A scalogram of one vibration snapshot from a rotating bearing is shown, computed with a continuous wavelet transform. Diagnose the bearing from this image, choosing from: normal, inner_race, outer_race, ball.
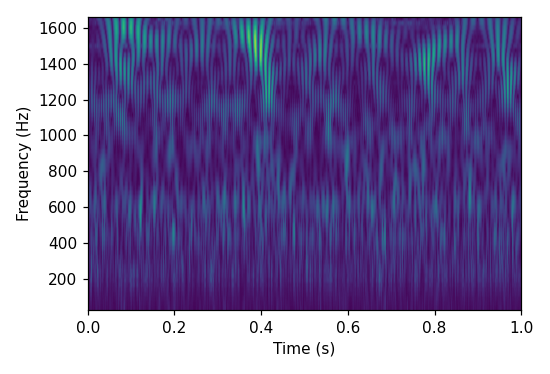
Answer: outer_race